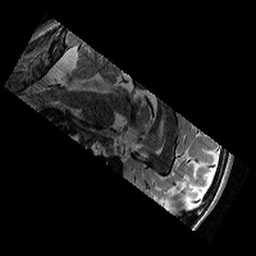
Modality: T2w
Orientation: sagittal
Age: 11
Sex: male
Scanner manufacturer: siemens
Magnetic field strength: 3 T
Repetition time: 9.23 s
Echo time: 0.067 s